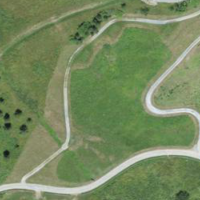
EUNIS habitat code: 53
Species observed at this site:
Saxicola rubetra